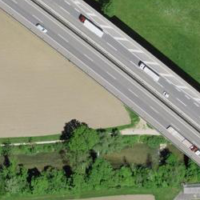
EUNIS habitat code: 57
Species observed at this site:
Milvus milvus
Euonymus europaeus
Milvus migrans